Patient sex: M
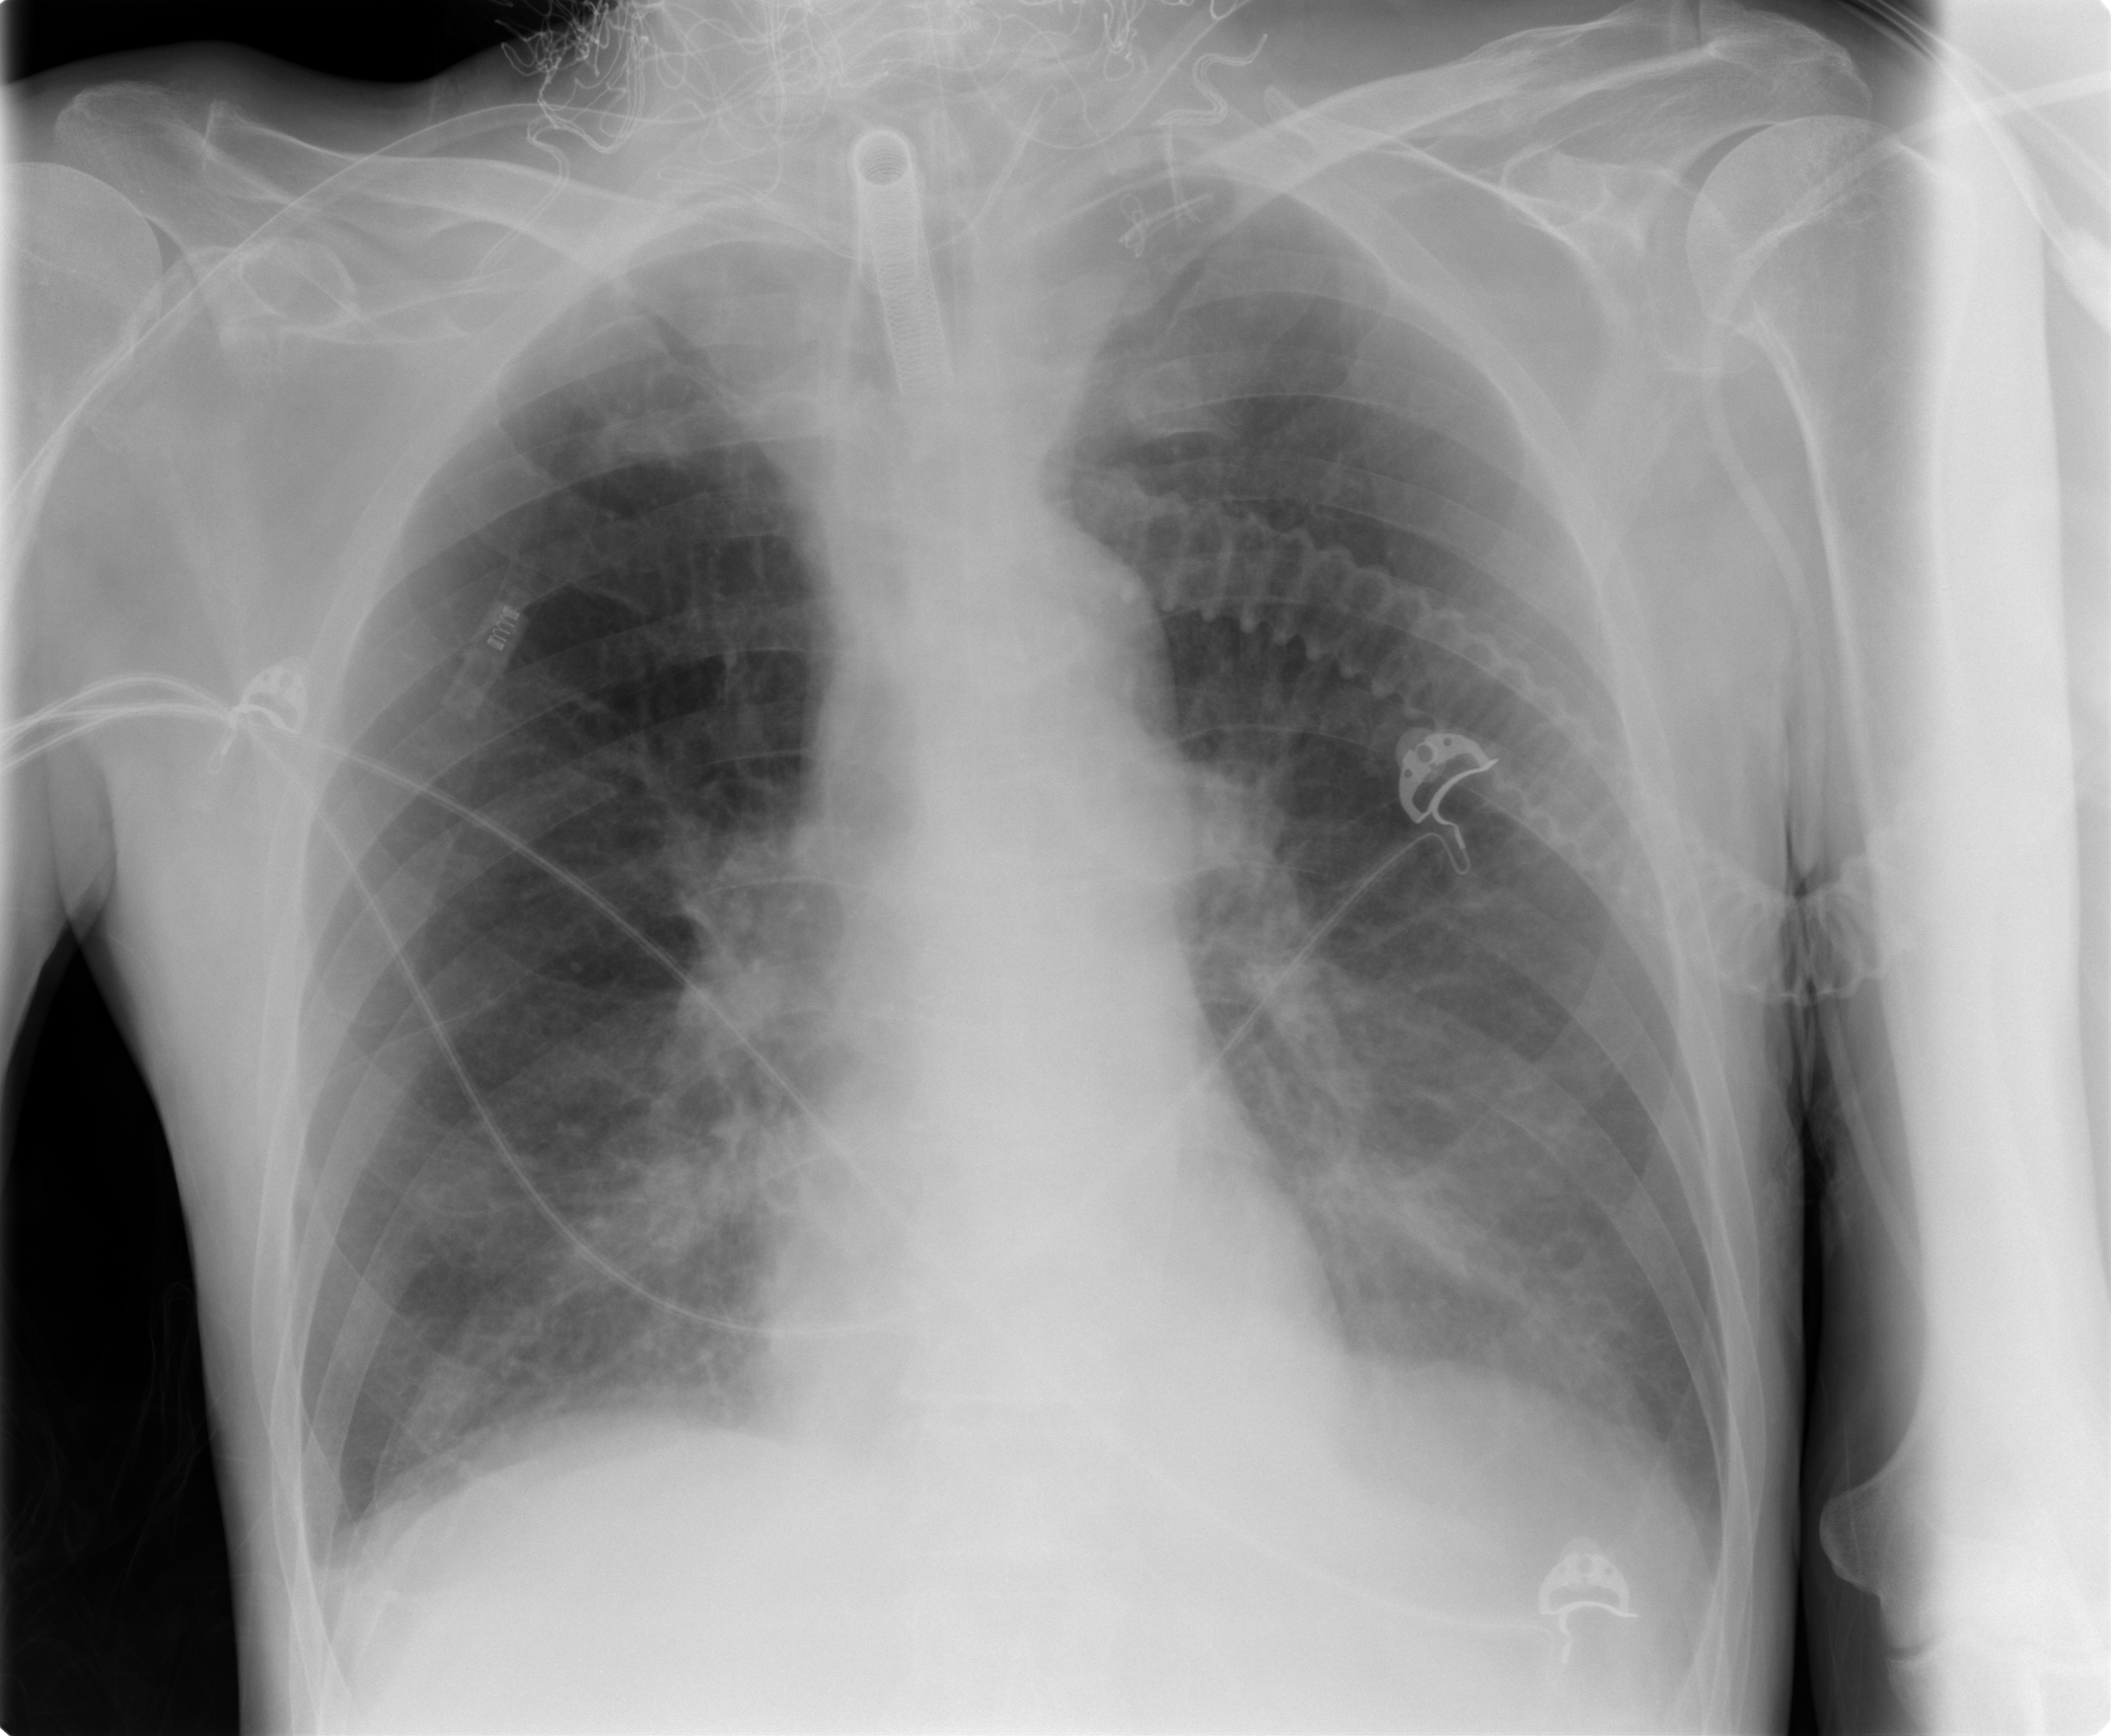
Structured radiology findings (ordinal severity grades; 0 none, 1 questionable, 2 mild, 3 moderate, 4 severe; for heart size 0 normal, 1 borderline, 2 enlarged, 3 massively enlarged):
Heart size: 0
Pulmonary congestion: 0
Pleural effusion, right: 0
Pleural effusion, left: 0
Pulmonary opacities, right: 0
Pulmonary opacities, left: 2
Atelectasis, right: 0
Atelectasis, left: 0